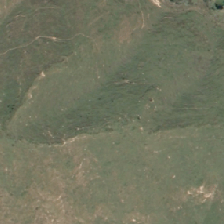
Land cover: low_producing_grassland